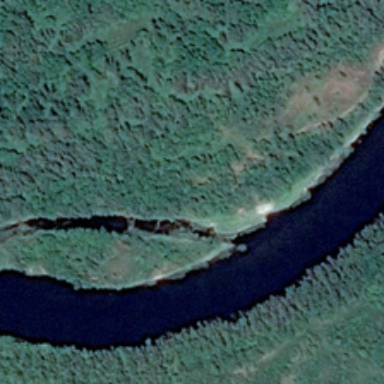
Many green trees are in two sides of curved black river .